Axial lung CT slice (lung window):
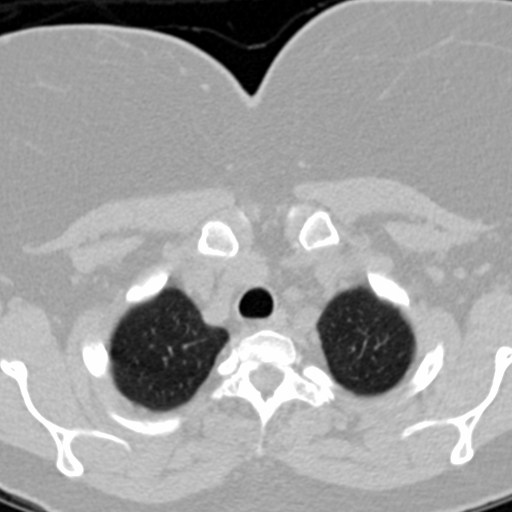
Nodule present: no